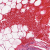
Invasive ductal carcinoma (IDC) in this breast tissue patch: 0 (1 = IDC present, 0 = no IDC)